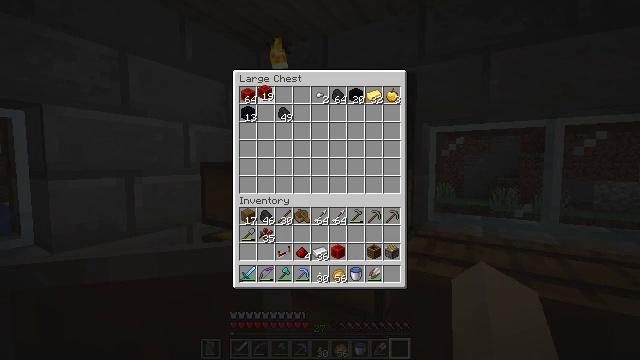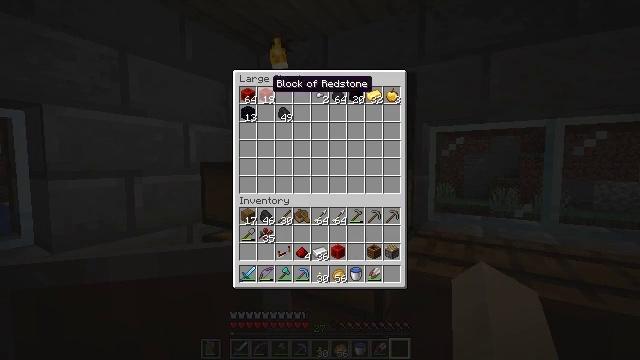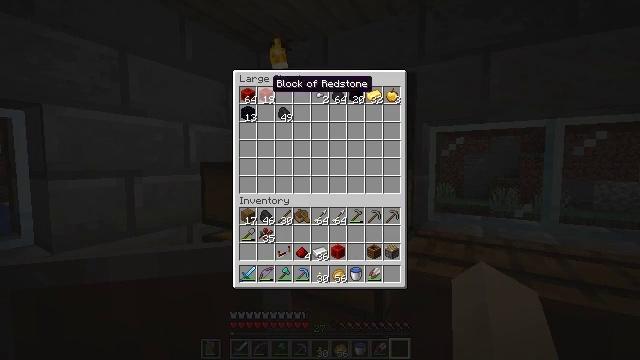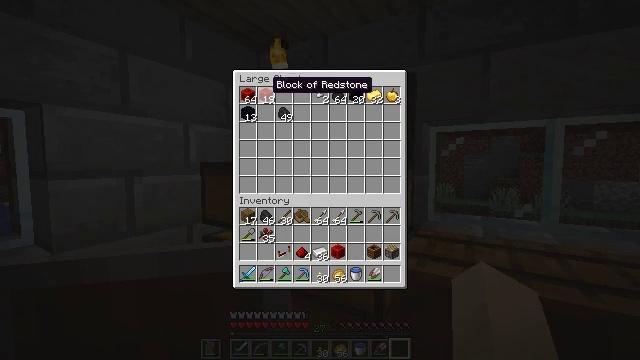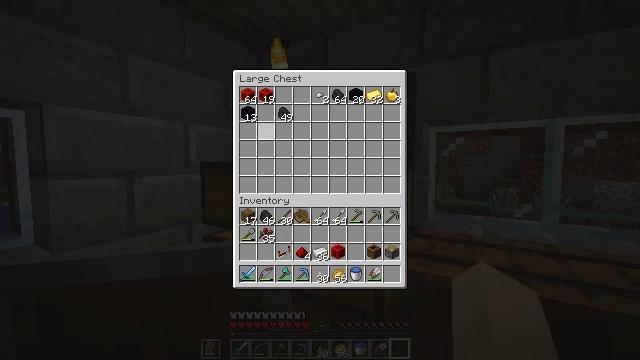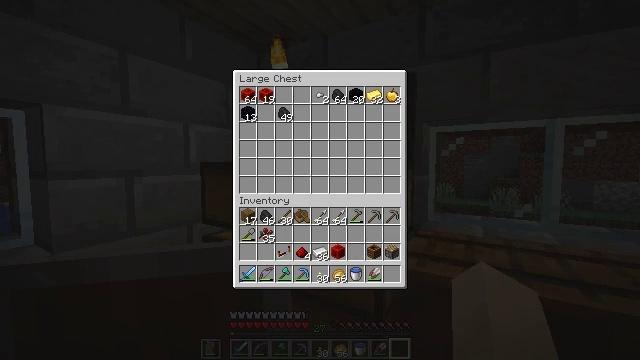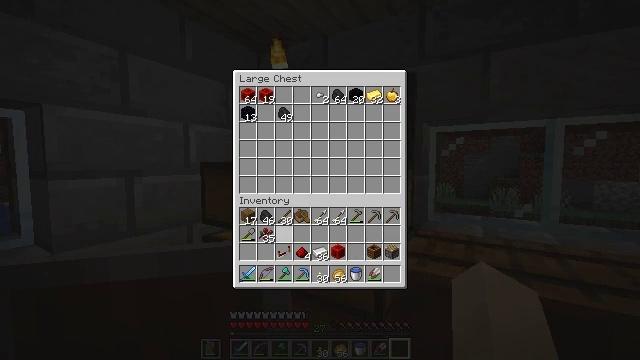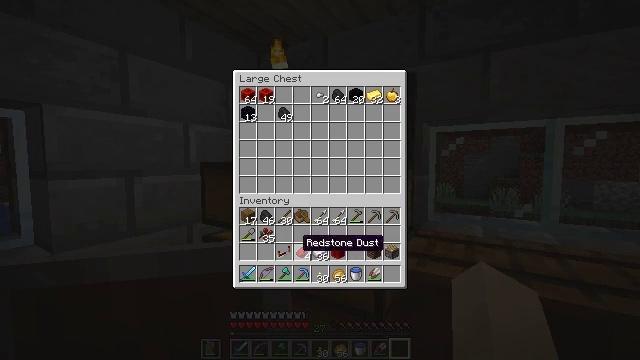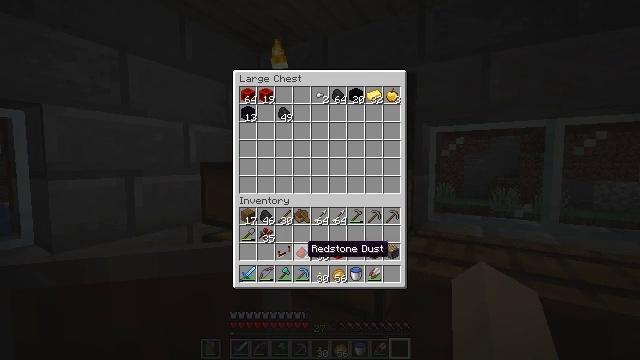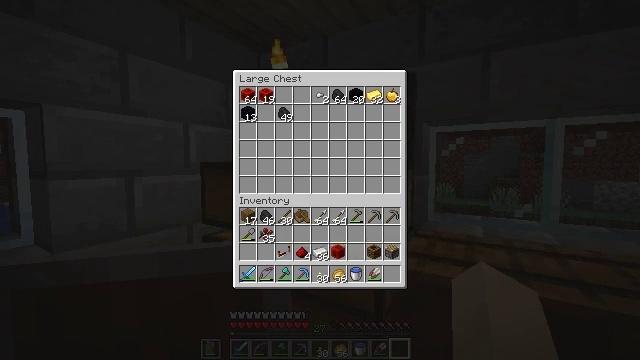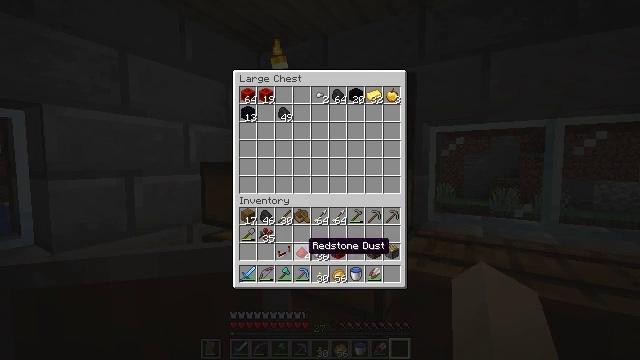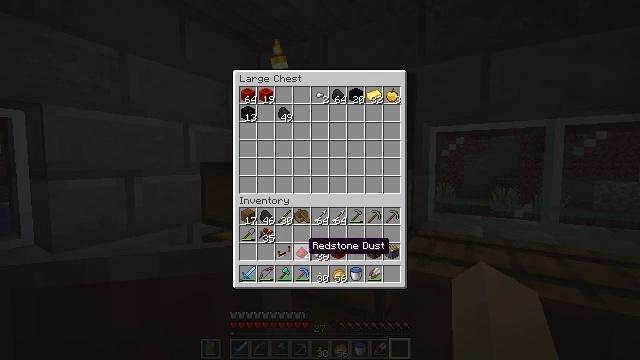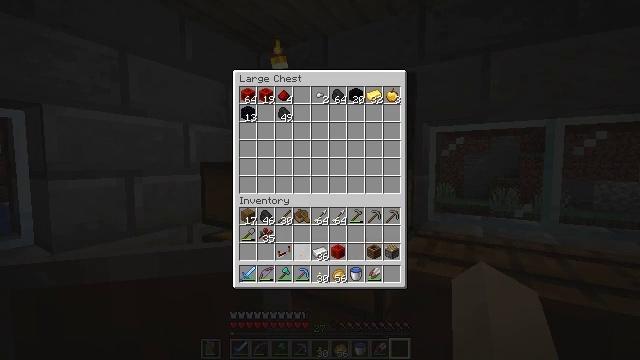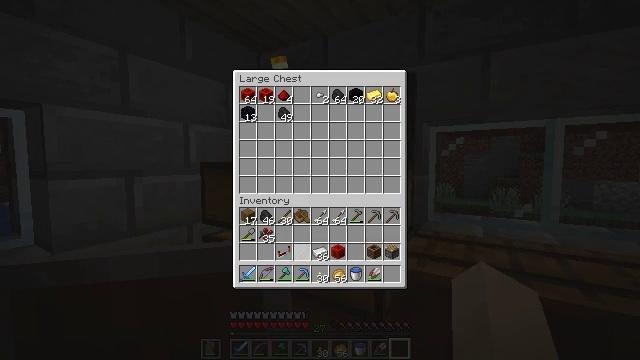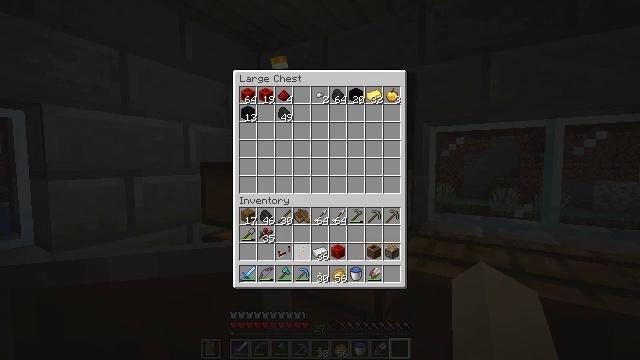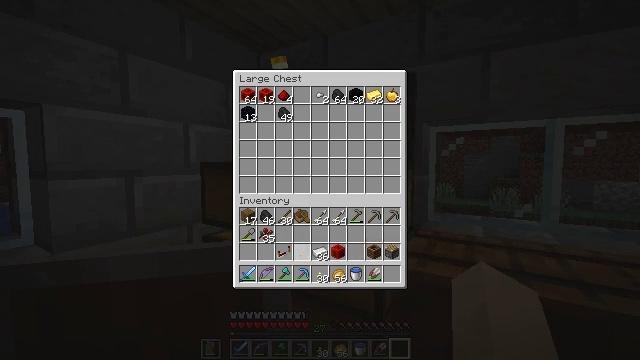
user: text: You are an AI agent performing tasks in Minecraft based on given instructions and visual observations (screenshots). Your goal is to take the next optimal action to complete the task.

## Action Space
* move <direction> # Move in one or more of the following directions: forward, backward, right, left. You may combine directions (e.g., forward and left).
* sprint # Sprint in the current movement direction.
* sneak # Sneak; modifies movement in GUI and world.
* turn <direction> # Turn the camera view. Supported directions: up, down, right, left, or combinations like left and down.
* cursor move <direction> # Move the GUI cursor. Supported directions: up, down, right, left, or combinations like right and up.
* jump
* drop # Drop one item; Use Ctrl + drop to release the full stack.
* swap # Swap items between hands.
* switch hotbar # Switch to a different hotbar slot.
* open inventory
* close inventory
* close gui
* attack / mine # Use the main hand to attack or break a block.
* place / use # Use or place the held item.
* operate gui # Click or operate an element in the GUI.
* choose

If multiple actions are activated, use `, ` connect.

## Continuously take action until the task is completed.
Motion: motion action
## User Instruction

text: Mine the barrel to retrieve its items.
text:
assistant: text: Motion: no_op
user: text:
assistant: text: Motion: no_op
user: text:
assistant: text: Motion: no_op
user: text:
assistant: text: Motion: cursor move down
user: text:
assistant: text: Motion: cursor move right and down
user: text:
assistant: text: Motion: sneak, cursor move right and down
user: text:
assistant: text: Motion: sneak, cursor move right and down
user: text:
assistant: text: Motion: sneak
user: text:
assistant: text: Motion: sneak
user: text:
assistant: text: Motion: sneak
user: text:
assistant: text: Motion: sneak
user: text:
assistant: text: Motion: sneak, operate gui
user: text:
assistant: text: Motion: sneak, operate gui
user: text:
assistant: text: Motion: sneak
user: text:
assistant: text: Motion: sneak, cursor move right
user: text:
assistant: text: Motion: sneak
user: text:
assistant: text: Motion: sneak
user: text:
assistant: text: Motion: sneak
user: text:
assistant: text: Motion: sneak
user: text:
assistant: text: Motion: sneak
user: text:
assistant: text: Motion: sneak, operate gui
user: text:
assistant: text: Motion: sneak, operate gui
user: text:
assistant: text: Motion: sneak
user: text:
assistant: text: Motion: sneak, cursor move left
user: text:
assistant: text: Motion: sneak
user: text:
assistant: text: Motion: sneak
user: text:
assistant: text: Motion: sneak
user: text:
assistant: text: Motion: sneak, operate gui
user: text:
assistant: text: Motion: sneak, operate gui
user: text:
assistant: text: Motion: sneak